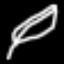
Label: leaf